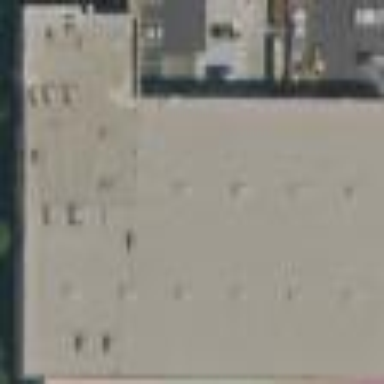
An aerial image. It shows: Warehouse.